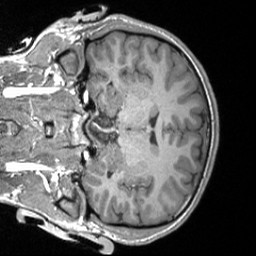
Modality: T1w
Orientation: coronal